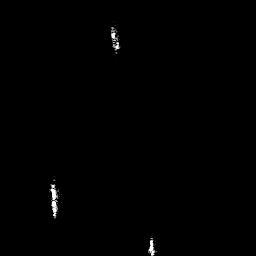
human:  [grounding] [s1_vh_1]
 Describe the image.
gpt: In the satellite image, there is  <ref>1 small ship </ref> <box>[[18, 71, 23, 84, 0]]</box> located at bottom left.